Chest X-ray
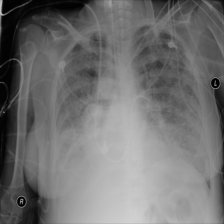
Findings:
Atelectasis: negative
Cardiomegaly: negative
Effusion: negative
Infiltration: negative
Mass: negative
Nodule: negative
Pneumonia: negative
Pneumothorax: negative
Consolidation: positive
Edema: negative
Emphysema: negative
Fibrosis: negative
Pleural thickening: negative
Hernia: negative